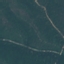
Land use / land cover class: Forest